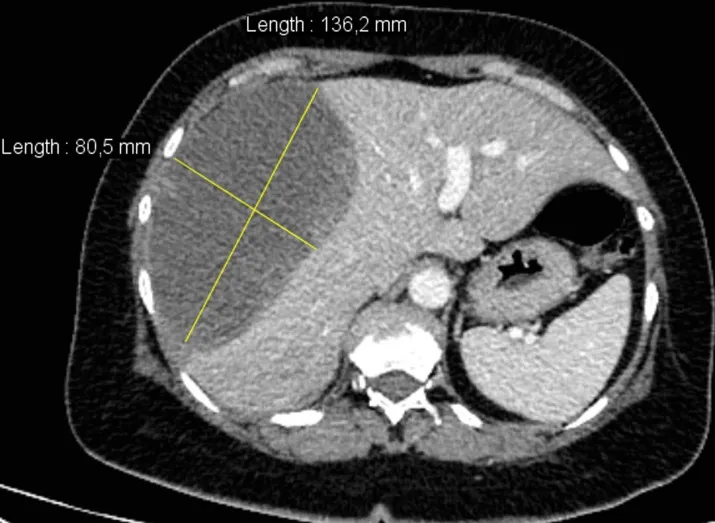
CT-scan showing sub-capsular hepatic hematoma, developed at the expense of segments VI, VII, and VIII of 136 x 80 mm in diameter.
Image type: radiology (ct)